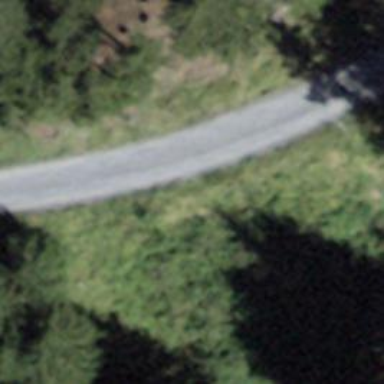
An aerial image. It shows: Downhill track road with grade2 surface.